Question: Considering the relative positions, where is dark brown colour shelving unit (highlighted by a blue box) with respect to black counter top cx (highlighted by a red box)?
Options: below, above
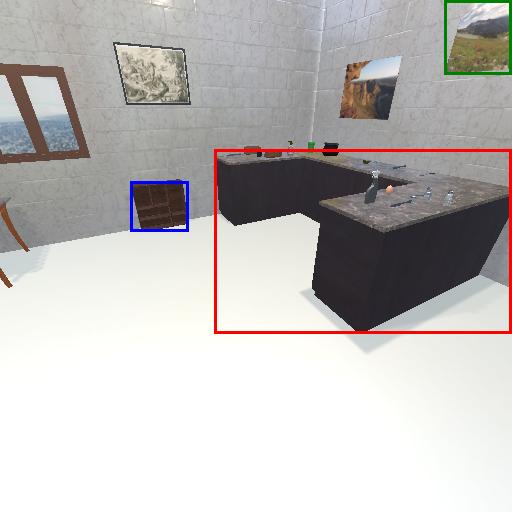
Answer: below